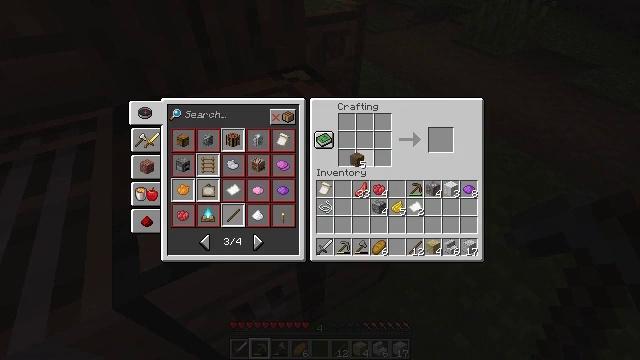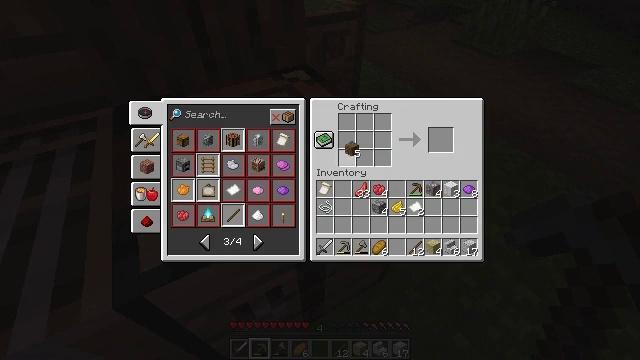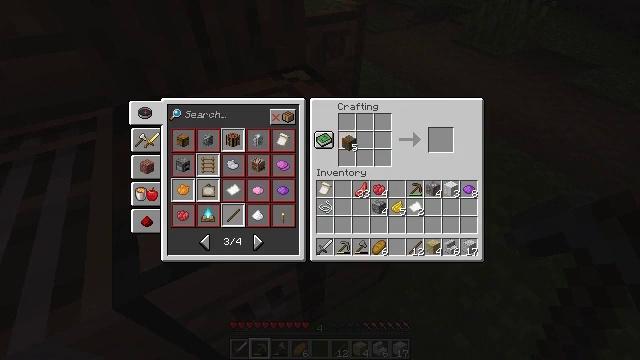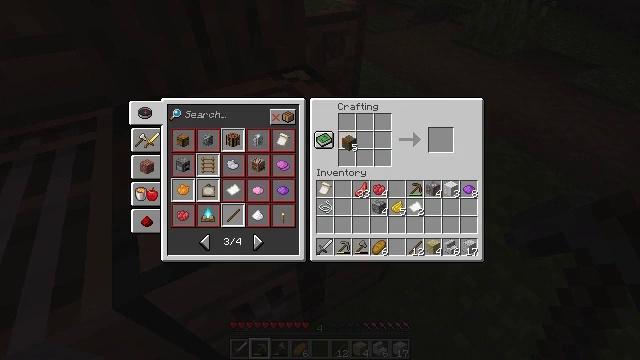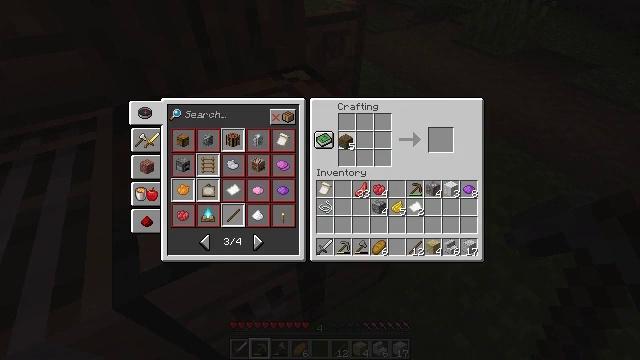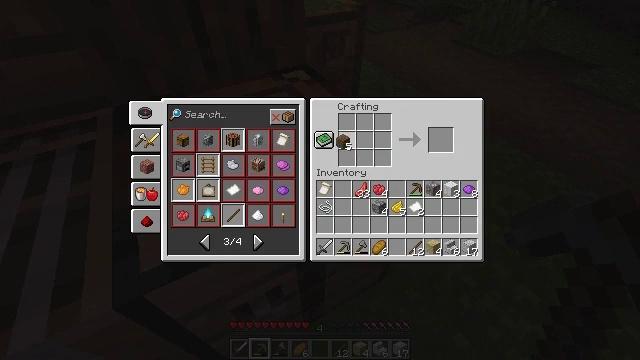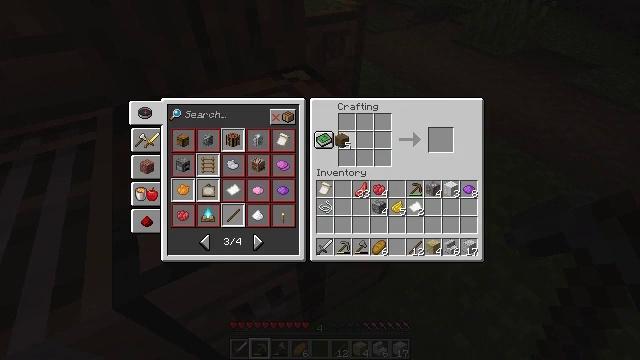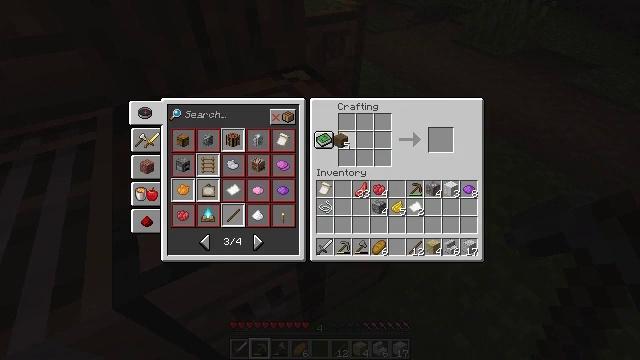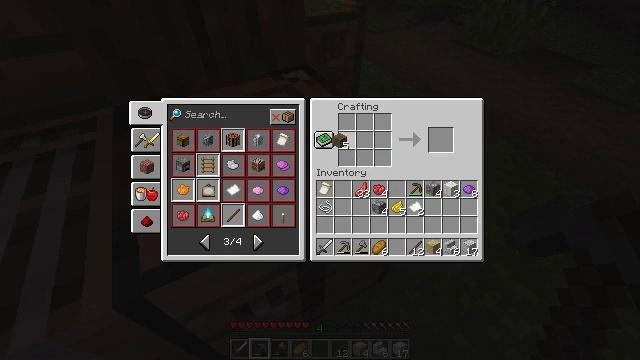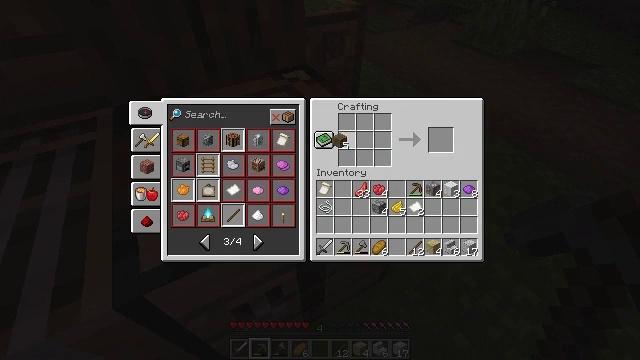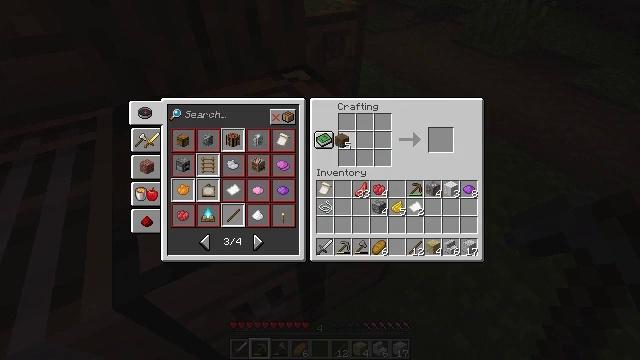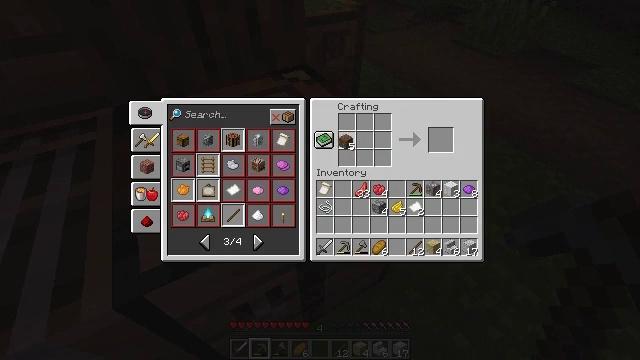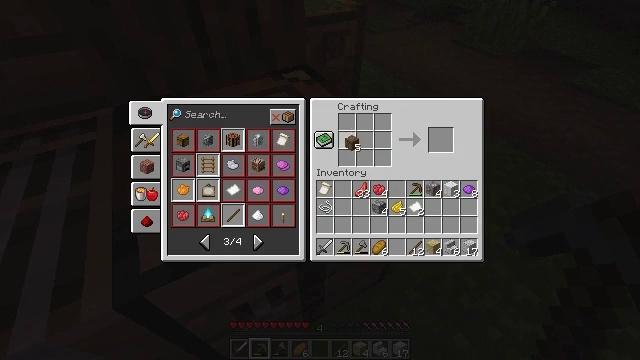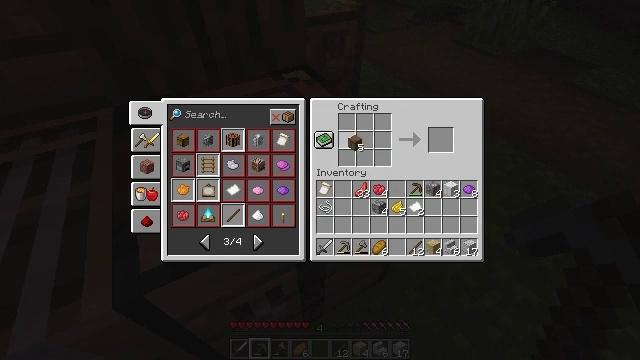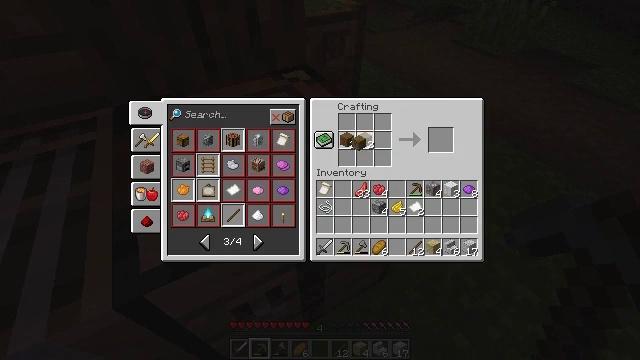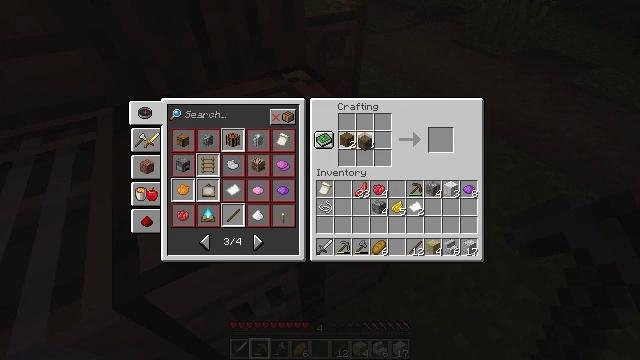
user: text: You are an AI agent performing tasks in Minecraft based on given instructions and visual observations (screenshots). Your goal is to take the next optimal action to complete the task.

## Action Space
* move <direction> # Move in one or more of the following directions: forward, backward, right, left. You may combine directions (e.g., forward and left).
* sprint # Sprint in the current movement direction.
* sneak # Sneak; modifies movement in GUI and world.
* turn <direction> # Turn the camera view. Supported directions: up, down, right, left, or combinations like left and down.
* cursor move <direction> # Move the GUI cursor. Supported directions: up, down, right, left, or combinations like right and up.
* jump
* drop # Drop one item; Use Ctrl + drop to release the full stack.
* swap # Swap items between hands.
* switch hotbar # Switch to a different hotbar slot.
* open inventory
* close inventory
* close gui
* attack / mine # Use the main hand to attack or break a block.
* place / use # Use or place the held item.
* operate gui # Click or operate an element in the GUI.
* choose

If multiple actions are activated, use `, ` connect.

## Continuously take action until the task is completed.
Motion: motion action
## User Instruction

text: Open the crafting grid to create a spruce slab.
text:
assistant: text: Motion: cursor move up
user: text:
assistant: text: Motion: no_op
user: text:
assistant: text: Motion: no_op
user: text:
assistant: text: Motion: no_op
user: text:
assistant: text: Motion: no_op
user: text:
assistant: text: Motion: no_op
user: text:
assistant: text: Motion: no_op
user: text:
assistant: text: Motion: no_op
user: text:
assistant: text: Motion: operate gui
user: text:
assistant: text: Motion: operate gui
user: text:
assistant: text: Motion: operate gui
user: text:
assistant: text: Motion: operate gui
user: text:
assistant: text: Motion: operate gui
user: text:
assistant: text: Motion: operate gui
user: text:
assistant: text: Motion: operate gui
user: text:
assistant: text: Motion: operate gui
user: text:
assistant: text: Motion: operate gui
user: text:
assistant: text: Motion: operate gui
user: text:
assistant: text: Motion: operate gui
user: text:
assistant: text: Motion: operate gui
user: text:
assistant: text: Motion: operate gui
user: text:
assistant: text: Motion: operate gui
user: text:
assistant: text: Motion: operate gui
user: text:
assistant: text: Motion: no_op
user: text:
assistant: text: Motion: no_op
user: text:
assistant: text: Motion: no_op
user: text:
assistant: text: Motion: no_op
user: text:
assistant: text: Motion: no_op
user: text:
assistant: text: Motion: operate gui
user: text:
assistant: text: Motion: operate gui